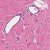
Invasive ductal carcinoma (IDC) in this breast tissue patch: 0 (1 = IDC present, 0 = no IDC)